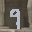
Label: 9